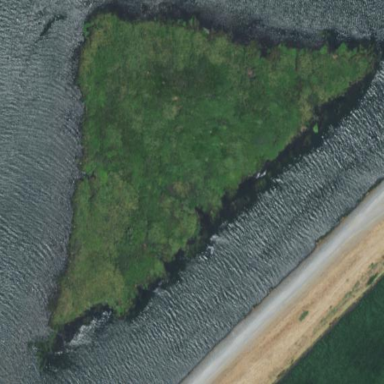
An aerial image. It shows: Marshy wetland area.